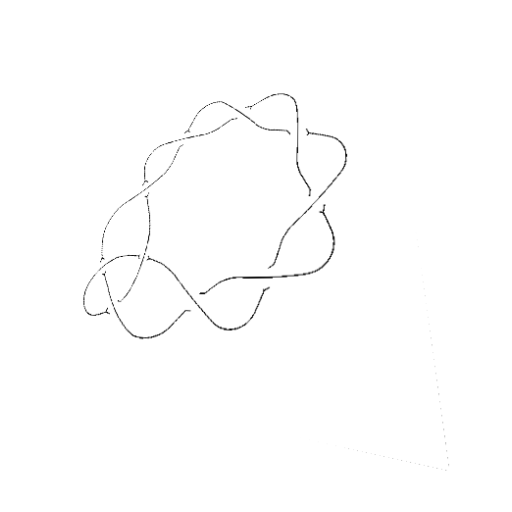
Crossing number: 10